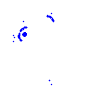
Particle: kaon